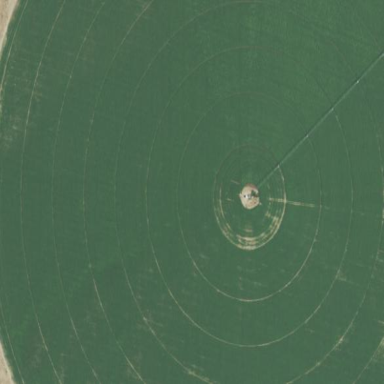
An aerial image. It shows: Farmland with pivot irrigation system.